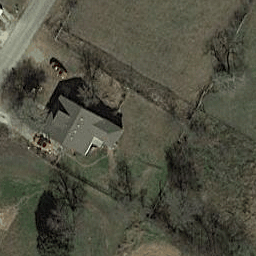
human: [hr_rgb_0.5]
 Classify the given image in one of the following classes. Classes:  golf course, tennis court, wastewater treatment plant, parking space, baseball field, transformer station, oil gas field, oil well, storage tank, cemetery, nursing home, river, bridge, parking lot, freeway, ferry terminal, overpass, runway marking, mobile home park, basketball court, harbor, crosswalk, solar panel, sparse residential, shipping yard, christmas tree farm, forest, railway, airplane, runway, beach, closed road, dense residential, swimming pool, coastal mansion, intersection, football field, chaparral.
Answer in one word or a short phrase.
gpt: sparse residential